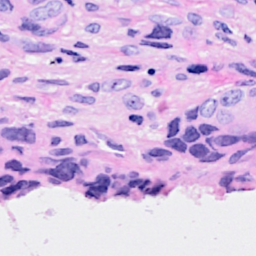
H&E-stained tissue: Breast